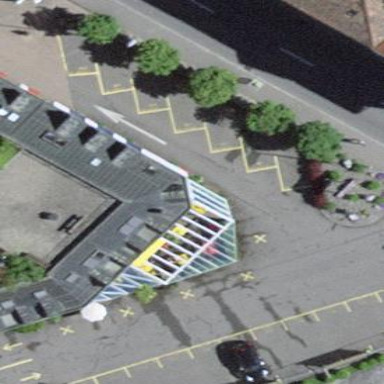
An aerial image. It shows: View of roof of building.